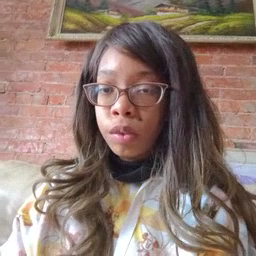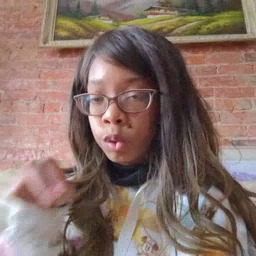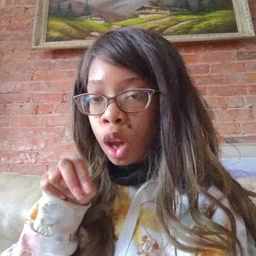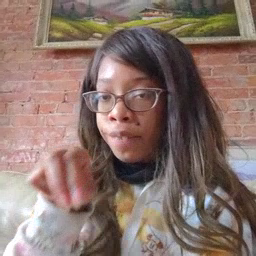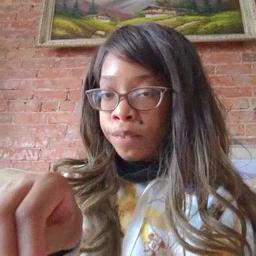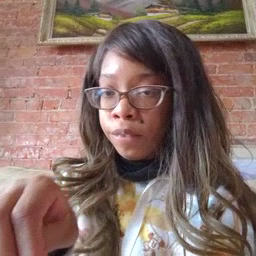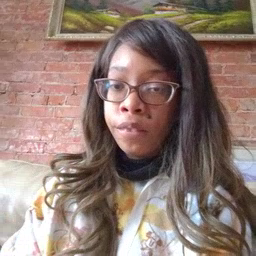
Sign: ride